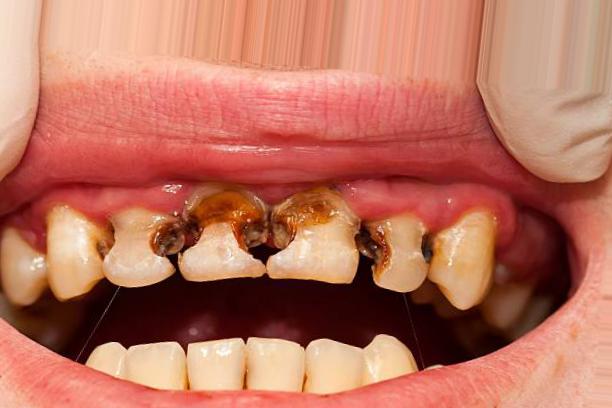
Condition: Caries